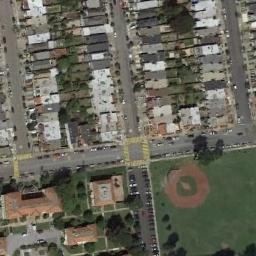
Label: baseball_diamond